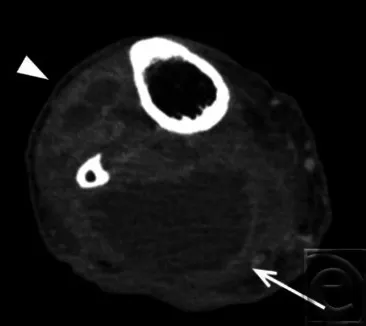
Contrast computed tomographic scan shows fluid collection in both the posterior segment (white arrow) and the anterior segment (white arrowhead).
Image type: radiology (ct)